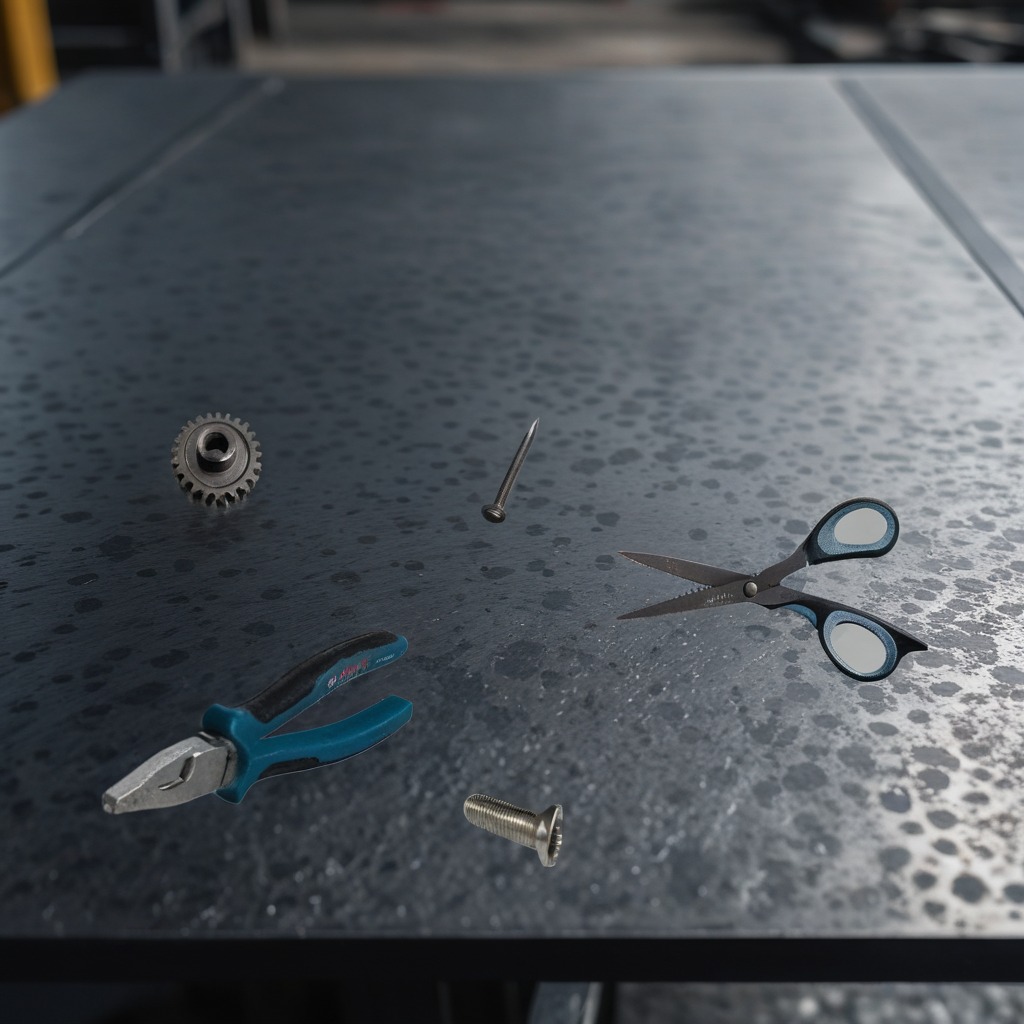
A steel gear with teeth, a metal machine screw, an iron nail, a pair of pliers, and a pair of scissors are lying on the cold steel table in a mining workshop.